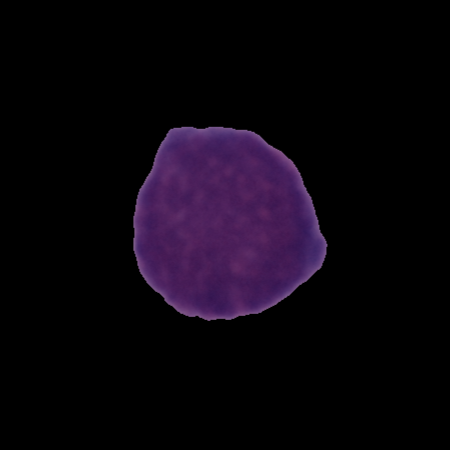
Label: cancer